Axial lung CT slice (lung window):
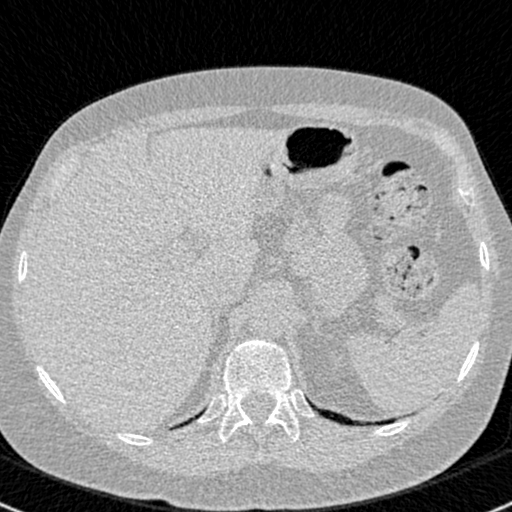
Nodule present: no